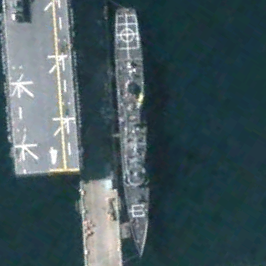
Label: cruiser